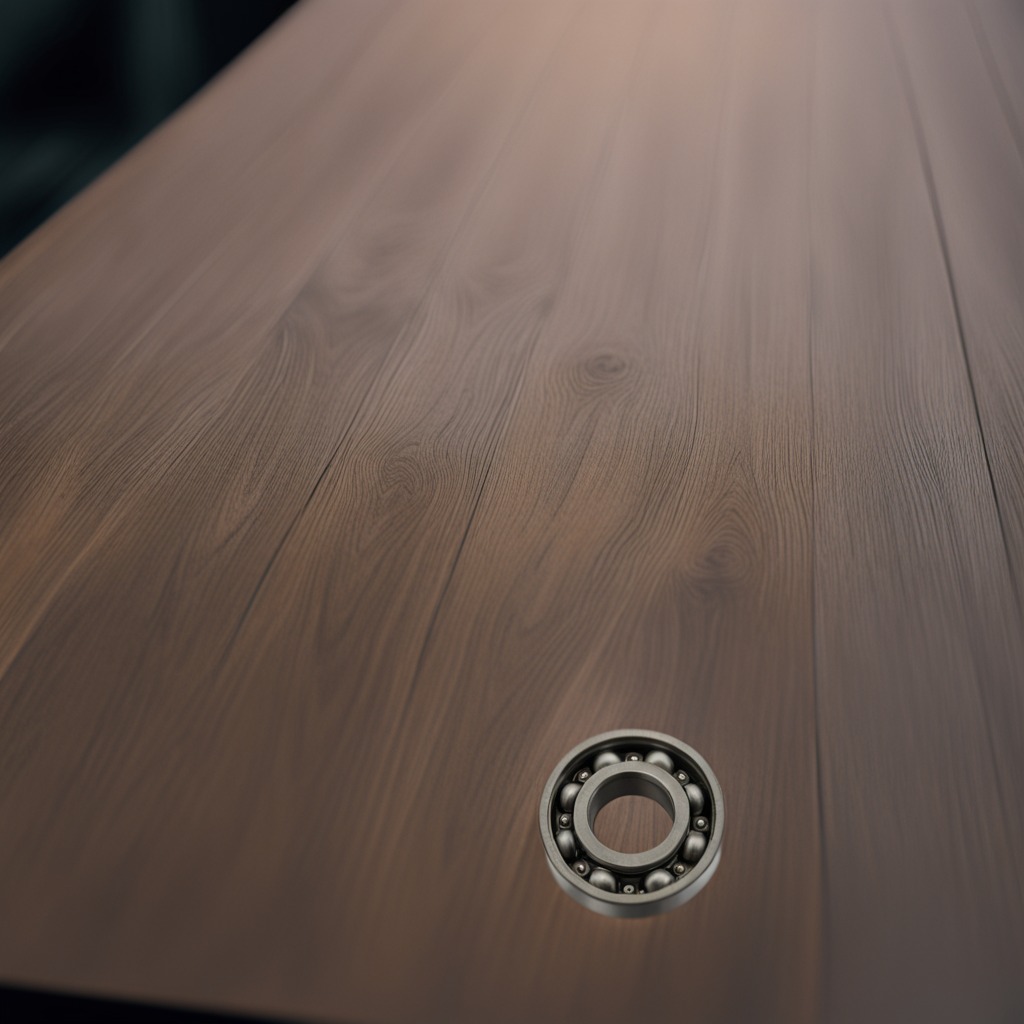
A metal ball bearing is lying on the old table in the garage.